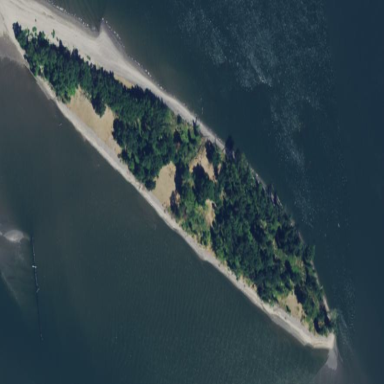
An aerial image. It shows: Recreational ground on islet with basic campsite.